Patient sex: F
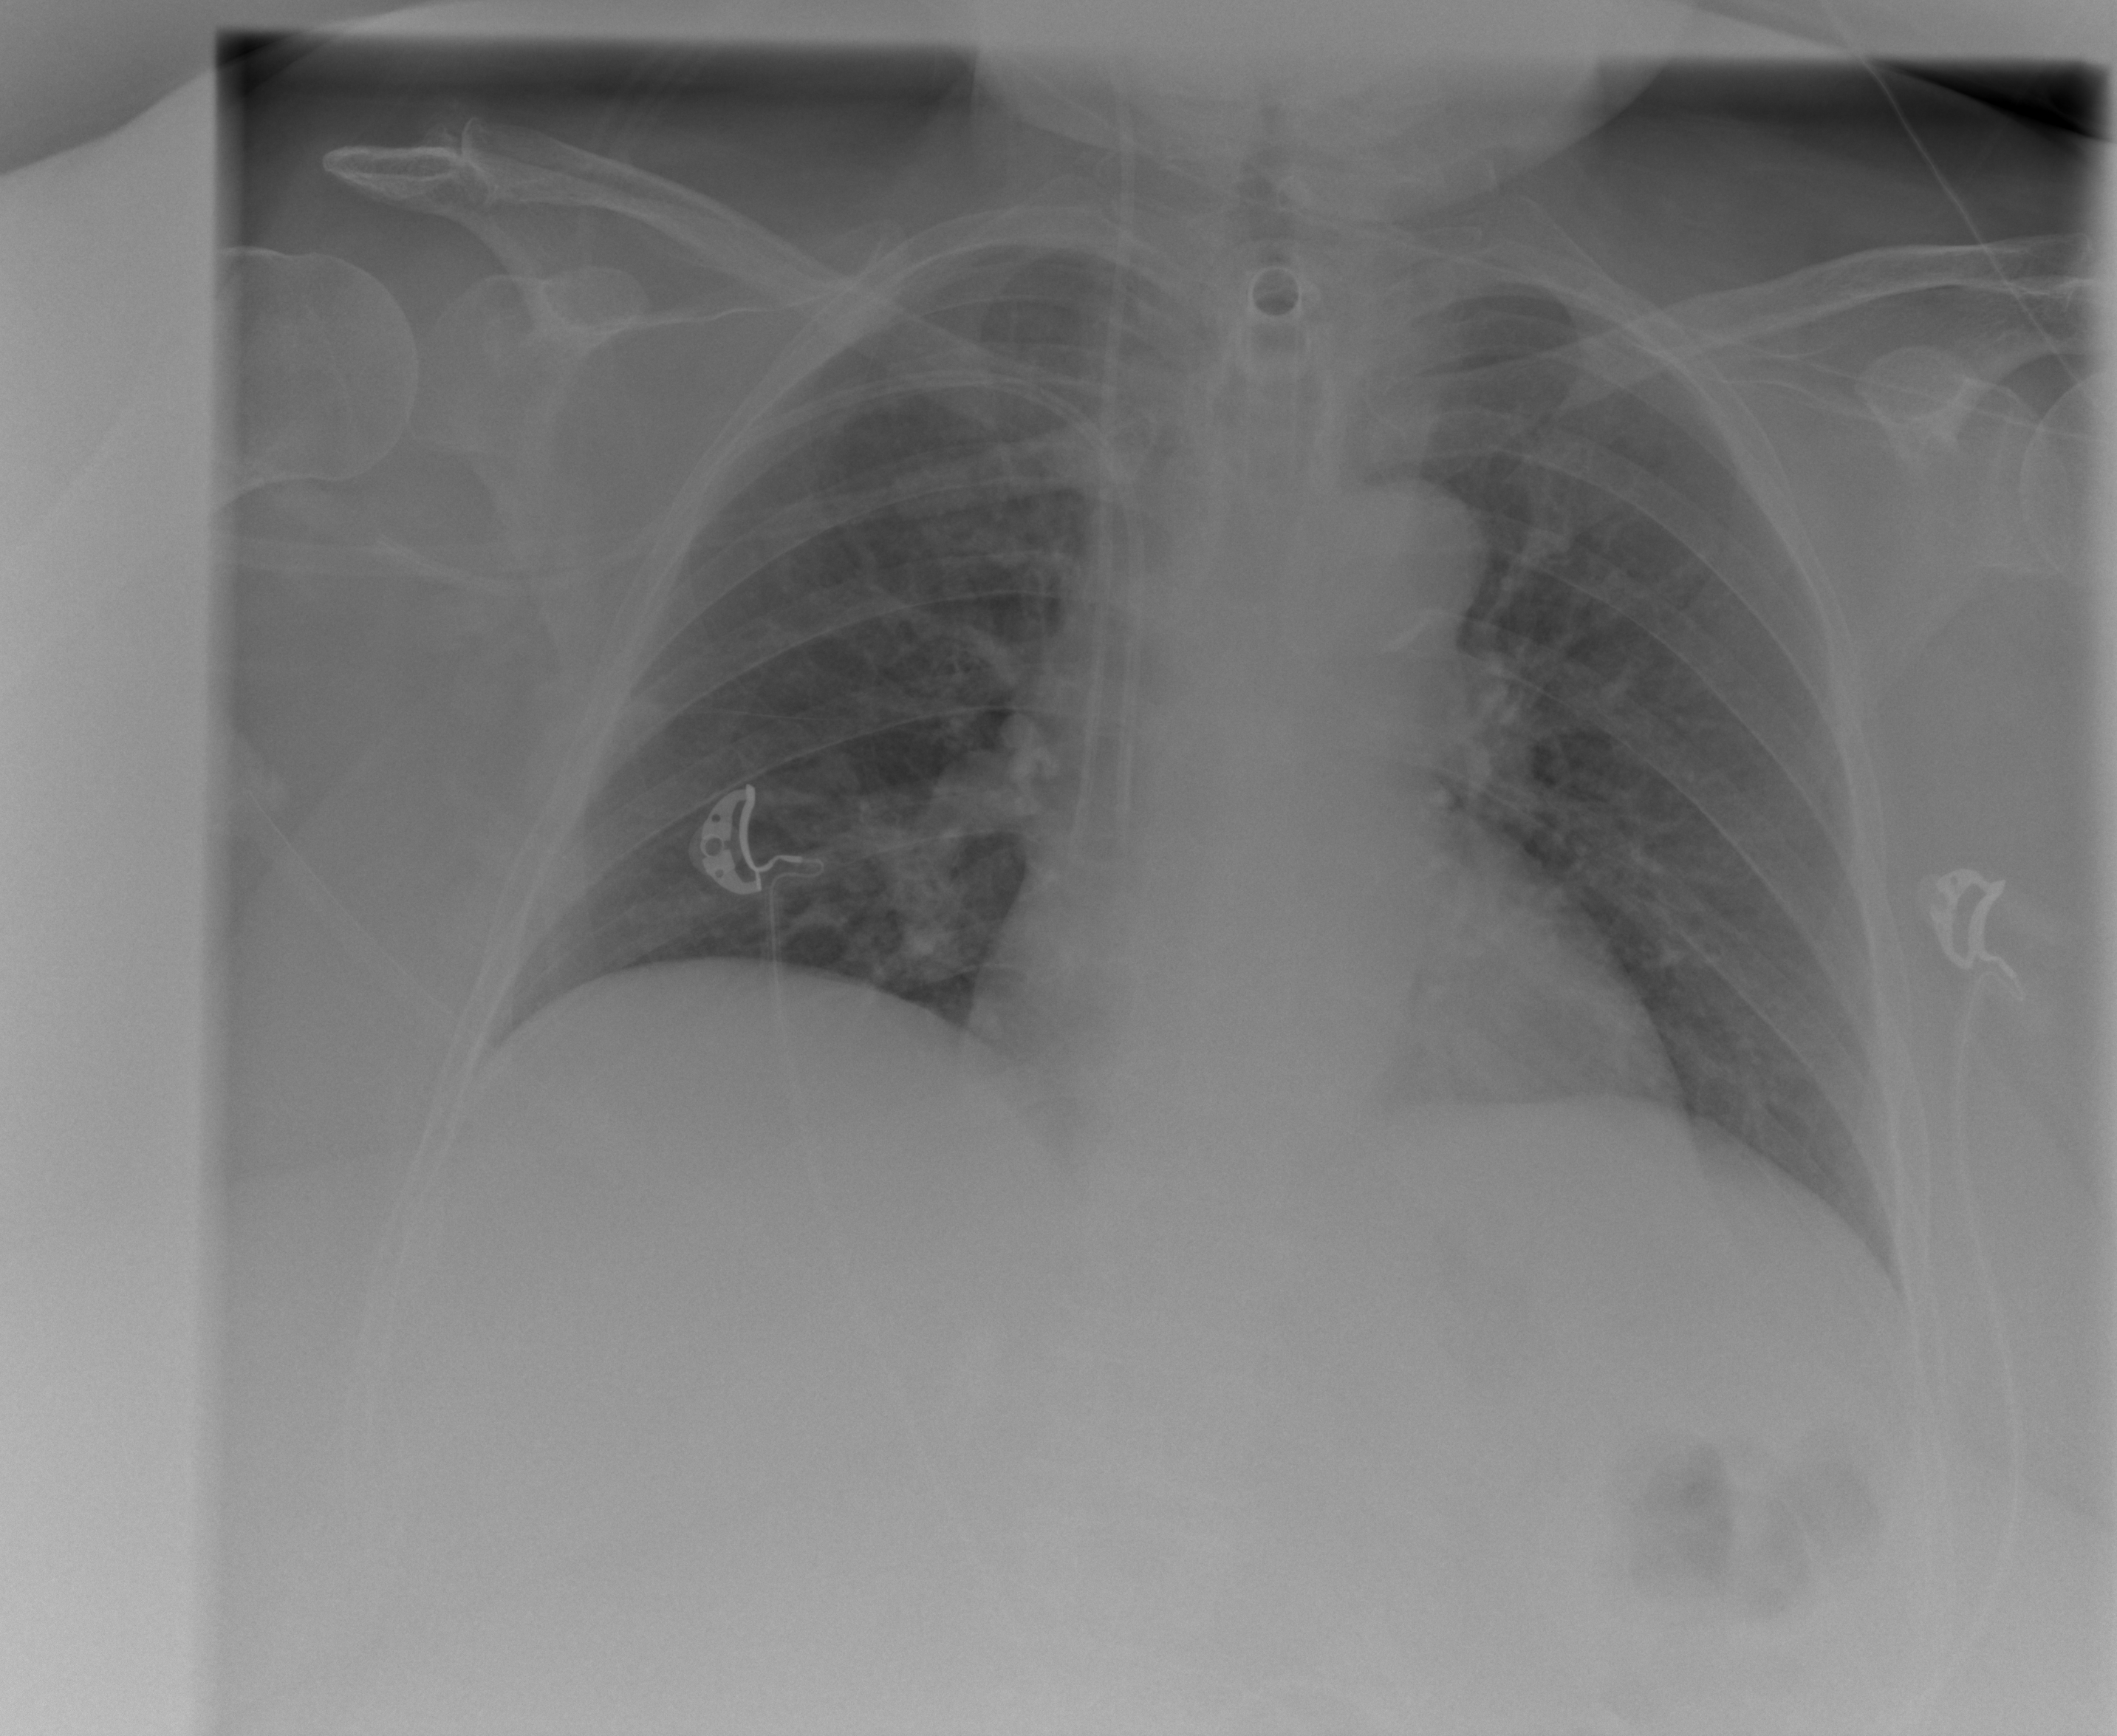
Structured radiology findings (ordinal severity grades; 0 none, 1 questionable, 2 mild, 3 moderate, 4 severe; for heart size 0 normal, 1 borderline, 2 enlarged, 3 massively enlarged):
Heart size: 0
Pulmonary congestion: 2
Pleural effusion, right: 0
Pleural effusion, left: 0
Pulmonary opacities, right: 1
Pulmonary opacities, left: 1
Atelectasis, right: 2
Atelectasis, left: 2